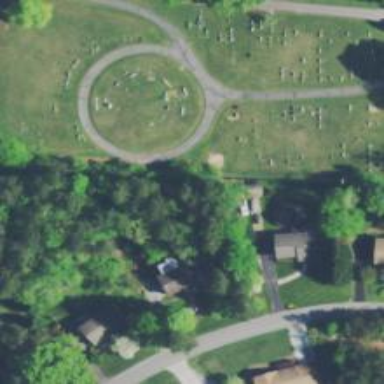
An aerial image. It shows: Cemetery.